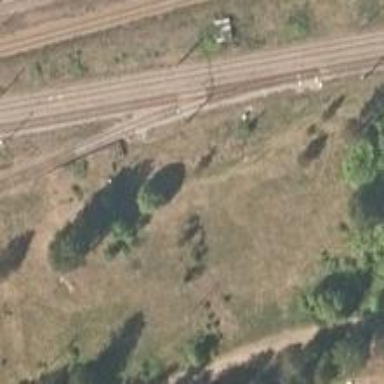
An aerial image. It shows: Wedge used for railway derailment.